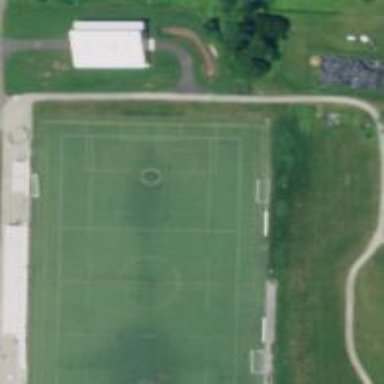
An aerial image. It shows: Multi-sport pitch for leisure activities.